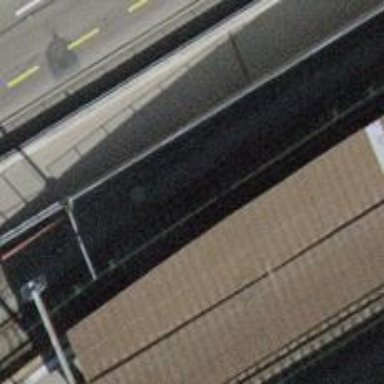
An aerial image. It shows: Close-up of railway platform edge.